Question: Considering:
- - -

Is it best for maximum browser compatibility to <URL>?
Any common bugs to watch out for with either method?
Clearly, using 'left: 0;' and 'right: 0;' would make the code more manageable in cases where the image's width or padding were to change, but are there any downsides where 'width: 300px' would be favorable instead?
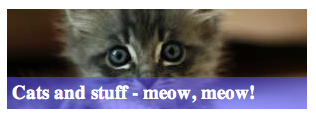
Answer: Historically we learnt to use 'width' instead of 'left & right' because IE6 didn't support
at the same time the two properties of the same axis
'''
<div style="top:0;bottom:0;position:absolute;">modern browsers</div>
<div style="top:0;height:100%;position:absolute;">MSIE6</div>
<div style="left:0;right:0;position:absolute;">modern browsers</div>
<div style="left:0;width:100%;position:absolute;">MSIE6</div>
<div style="left:0;right:0;top:0;bottom:0;position:absolute;">modern browsers</div>
<div style="left:0;top:0;height:100%;width:100%;position:absolute;">MSIE6</div>
'''
Also, this technique will not work on some elements (<URL>
'''
<!-- these will not work -->
<!-- edit: on some browsers they may work,
but it's not standard, so don't rely on this -->
<iframe src="" style="position:absolute;top:0;bottom:0;left:0;right:0;"></iframe>
<textarea style="position:absolute;top:0;bottom:0;left:0;right:0;"></textarea>
<input type="text" style="position:absolute;left:0;right:0;">
<button ... ></button>
and possibly others... (some of these can't even be display:block)
'''
---
But, analysing what happens in the normal static flow using the 'width:auto' property
'''
<div style="width:auto;padding:20px;margin:20px;background:lime;">a</div>
'''
You will see it's very similar to...
'''
<div style="width:auto;padding:20px;margin:20px;background:lime;
position:absolute;top:0;left:0;bottom:0;right:0;">b</div>
'''
... same properties with the same values! This is really nice! Otherwise it will look like:
'''
<div style="width:100%;height:100%;
position:absolute;top:0;left:0;">
<div style="padding:20px;margin:20px;
background:lime;">c</div>
</div>
'''
Which is also different, because the inner div doesn't fill the y axis.
To fix this we will need css 'calc()' or 'box-sizing' and an unnecessary headache.
---
My answer is, 'left + right | top + bottom' are really cool since they are closest to the static positioning's 'width:auto'
and there is no reason to not use them. They are way easier to use compared to the alternative and they
provide much more functionality (for example, using 'margin-left', 'padding-left' and 'left' at the same time in
one single element).
'left + right | top + bottom' is considerably
better supported by browsers compared to the alternative 'width:100% + box-sizing | calc()'
and it's also easier to use!
Of course if you don't need (as in your example) to grow the element also in the y axis,
'width:100%' using some nested element for the padding, it's the only solution to archive support also for MSIE6
So, depends by your needs. If you want to support MSIE6 (it's the only actual reason to do that) you should use 'with:100%', otherwise use 'left + right'!
Hoping to be helpful.